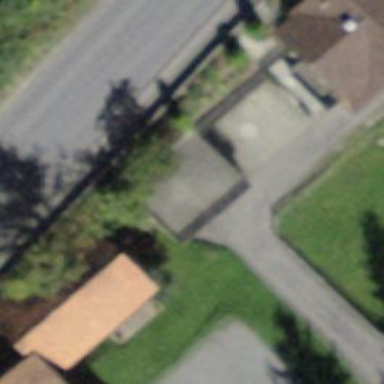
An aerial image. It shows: Garage building.